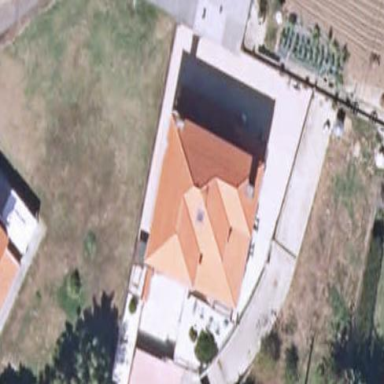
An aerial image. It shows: Simple house.